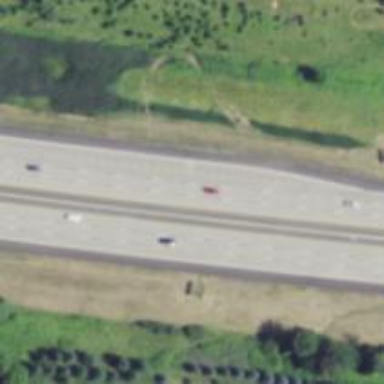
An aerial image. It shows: View of motorway.